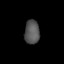
Tissue: lung
Cell type: Smooth muscle cells
Senescence score: 0.5536
Nuclear area (px): 352
Mean DAPI intensity: 85.02